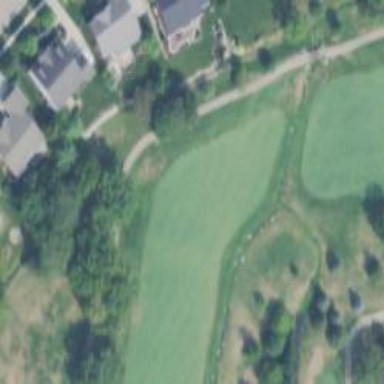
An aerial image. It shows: View of golf hole.